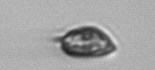
Label: Prorocentrum_triestinum